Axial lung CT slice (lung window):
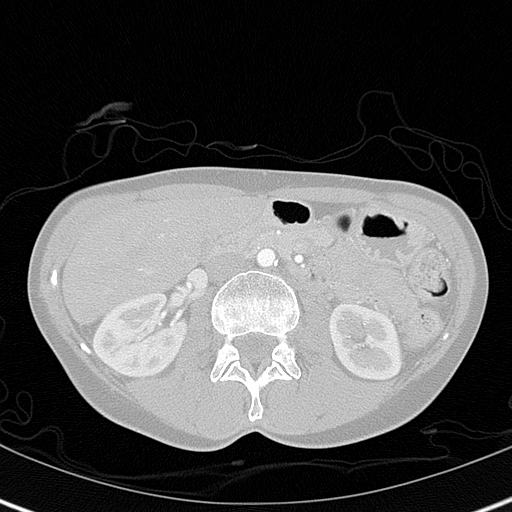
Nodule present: no